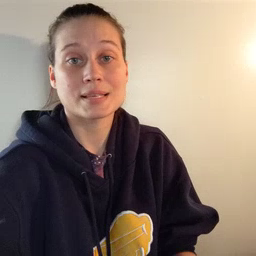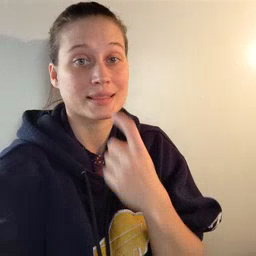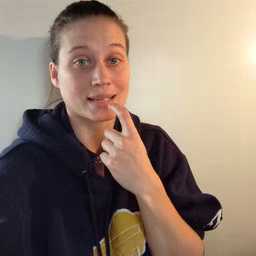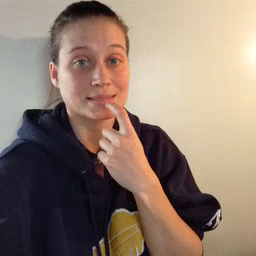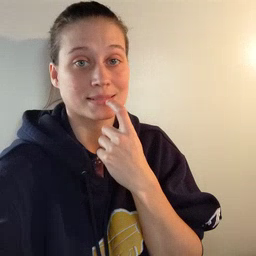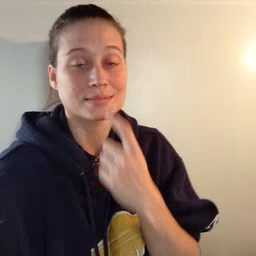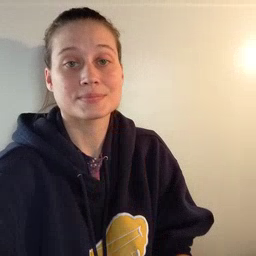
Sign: glasswindow